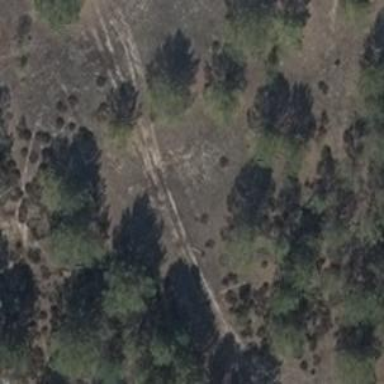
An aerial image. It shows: Sandy track with grade 5 track type.